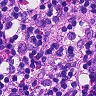
Metastatic tissue present: no